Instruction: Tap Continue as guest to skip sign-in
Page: checkout
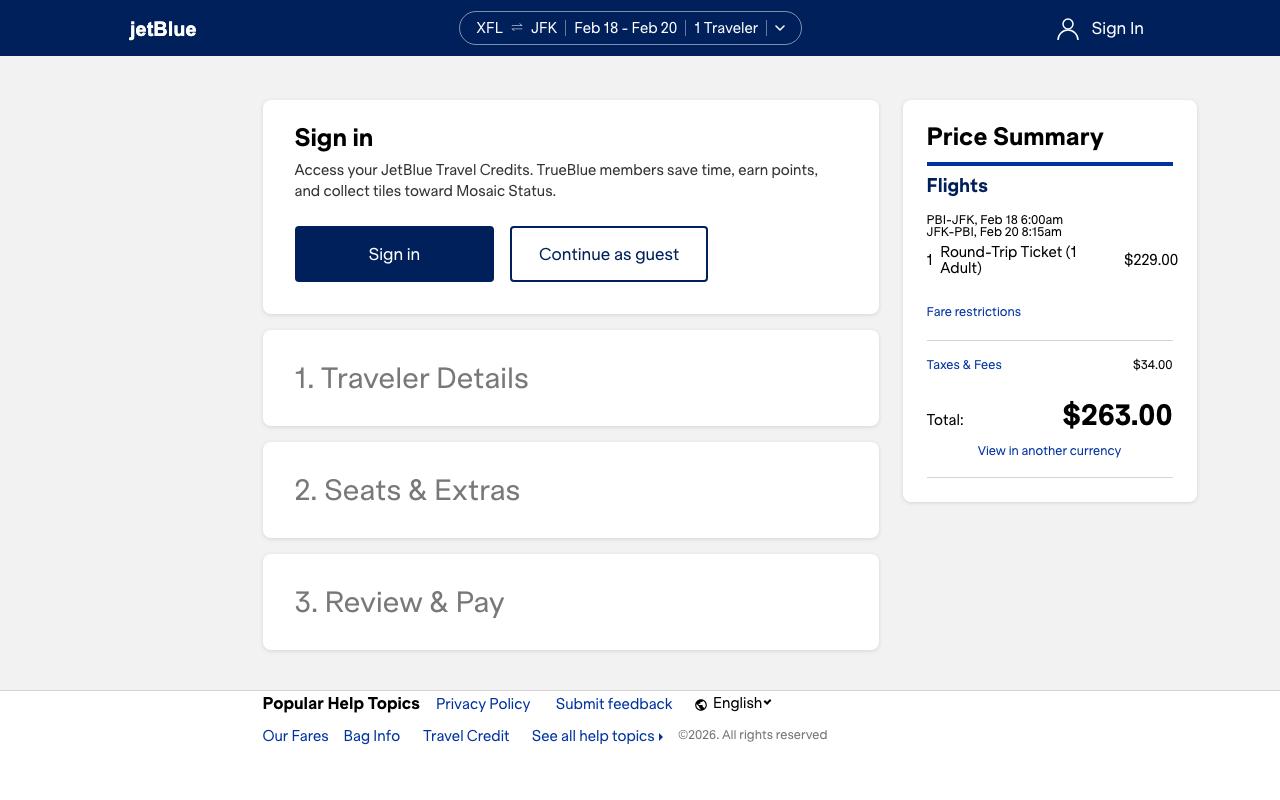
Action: click